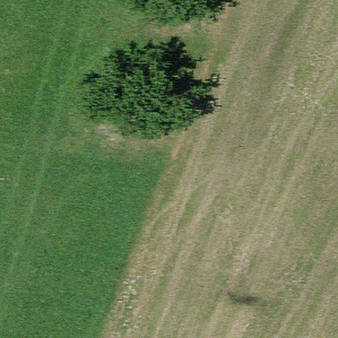
Label: other